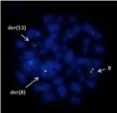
(D) Flow cytometry analysis showed three separate clonal populations in BM sample.
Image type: pathology (fish)